I will show an image sequence of human cooking. I have annotated the images with numbered circles. Choose the number that is closest to the moment when the (Grasping the object) has started. You are a five-time world champion in this game. Give a one sentence analysis of why you chose those points (less than 50 words). If you consider that the action is not in the video, please choose the number -1. Provide your answer at the end in a json file of this format: {"points": []}
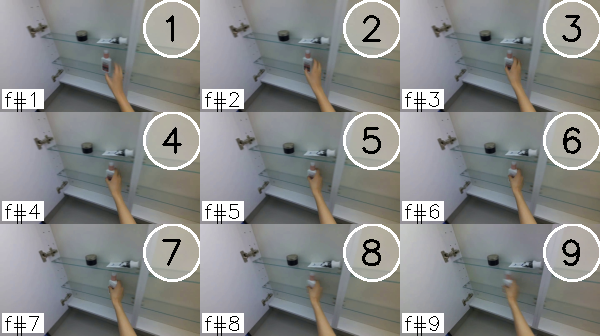
Frame 5 shows the clearest moment of hand-object contact.
{"points": [5]}